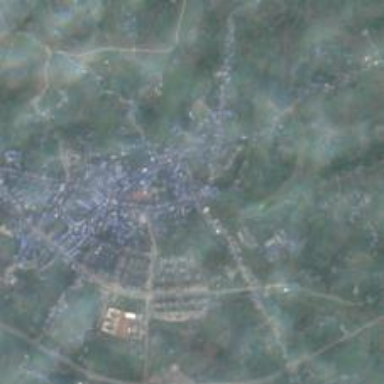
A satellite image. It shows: Town.